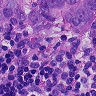
Metastatic tissue present: yes